Question: How to avoid an error from displaying the little Windows error box?
'Try' and 'Except' dont work because the error isnt showned by Delphi but from Program or I think from Windows.
'try Size:=TFileStream.Create(BitFile,fmOpenRead); except on E: EFCreateError do EC.Add('Error: ' + IntToStr(GetLastError)); end;'
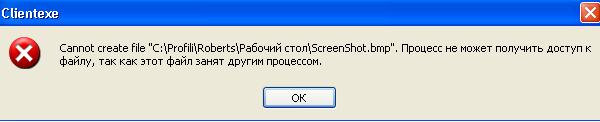
Answer: Is the error shown in your application? Otherwise put, is it an unhandled exception? Or is it a box displayed by Windows or by an external application?
You say 'event', but event handlers can contain try..except blocks too.
If it is an exception, and you don't know where it's coming from, you can use the TApplicationEvents class to attach the Application.OnException event. It will fire on all unhandled exceptions. There you can catch it, or rather, set a breakpoint and use the stack trace to see where the exception is coming from.